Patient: sex F, age 54
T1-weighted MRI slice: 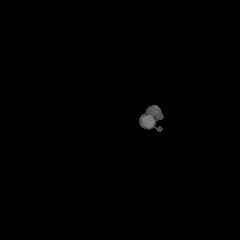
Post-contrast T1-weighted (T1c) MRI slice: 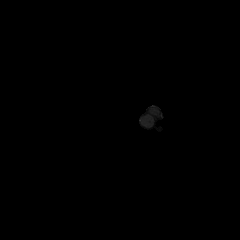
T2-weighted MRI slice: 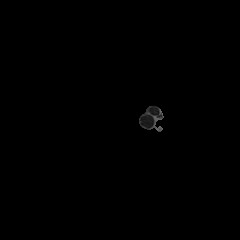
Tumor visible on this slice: no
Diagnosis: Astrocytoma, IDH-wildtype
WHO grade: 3